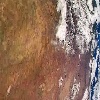
Label: land